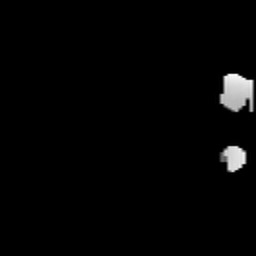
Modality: T2w
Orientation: sagittal
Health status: healthy
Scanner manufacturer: siemens
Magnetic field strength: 3 T
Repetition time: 12 s
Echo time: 0.092 s